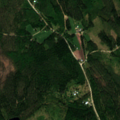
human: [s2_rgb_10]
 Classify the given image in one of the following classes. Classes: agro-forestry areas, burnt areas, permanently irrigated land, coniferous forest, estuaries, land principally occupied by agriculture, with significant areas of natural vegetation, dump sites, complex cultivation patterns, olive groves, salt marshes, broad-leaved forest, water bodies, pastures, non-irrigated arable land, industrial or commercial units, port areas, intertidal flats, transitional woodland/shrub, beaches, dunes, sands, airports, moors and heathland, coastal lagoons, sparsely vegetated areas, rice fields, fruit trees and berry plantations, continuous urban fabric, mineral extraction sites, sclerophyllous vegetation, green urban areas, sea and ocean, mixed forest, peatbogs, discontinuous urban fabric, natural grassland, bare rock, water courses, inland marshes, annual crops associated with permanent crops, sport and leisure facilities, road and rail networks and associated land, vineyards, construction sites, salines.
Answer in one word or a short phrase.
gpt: coniferous forest, mixed forest